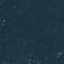
Land use / land cover class: Forest